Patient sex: F
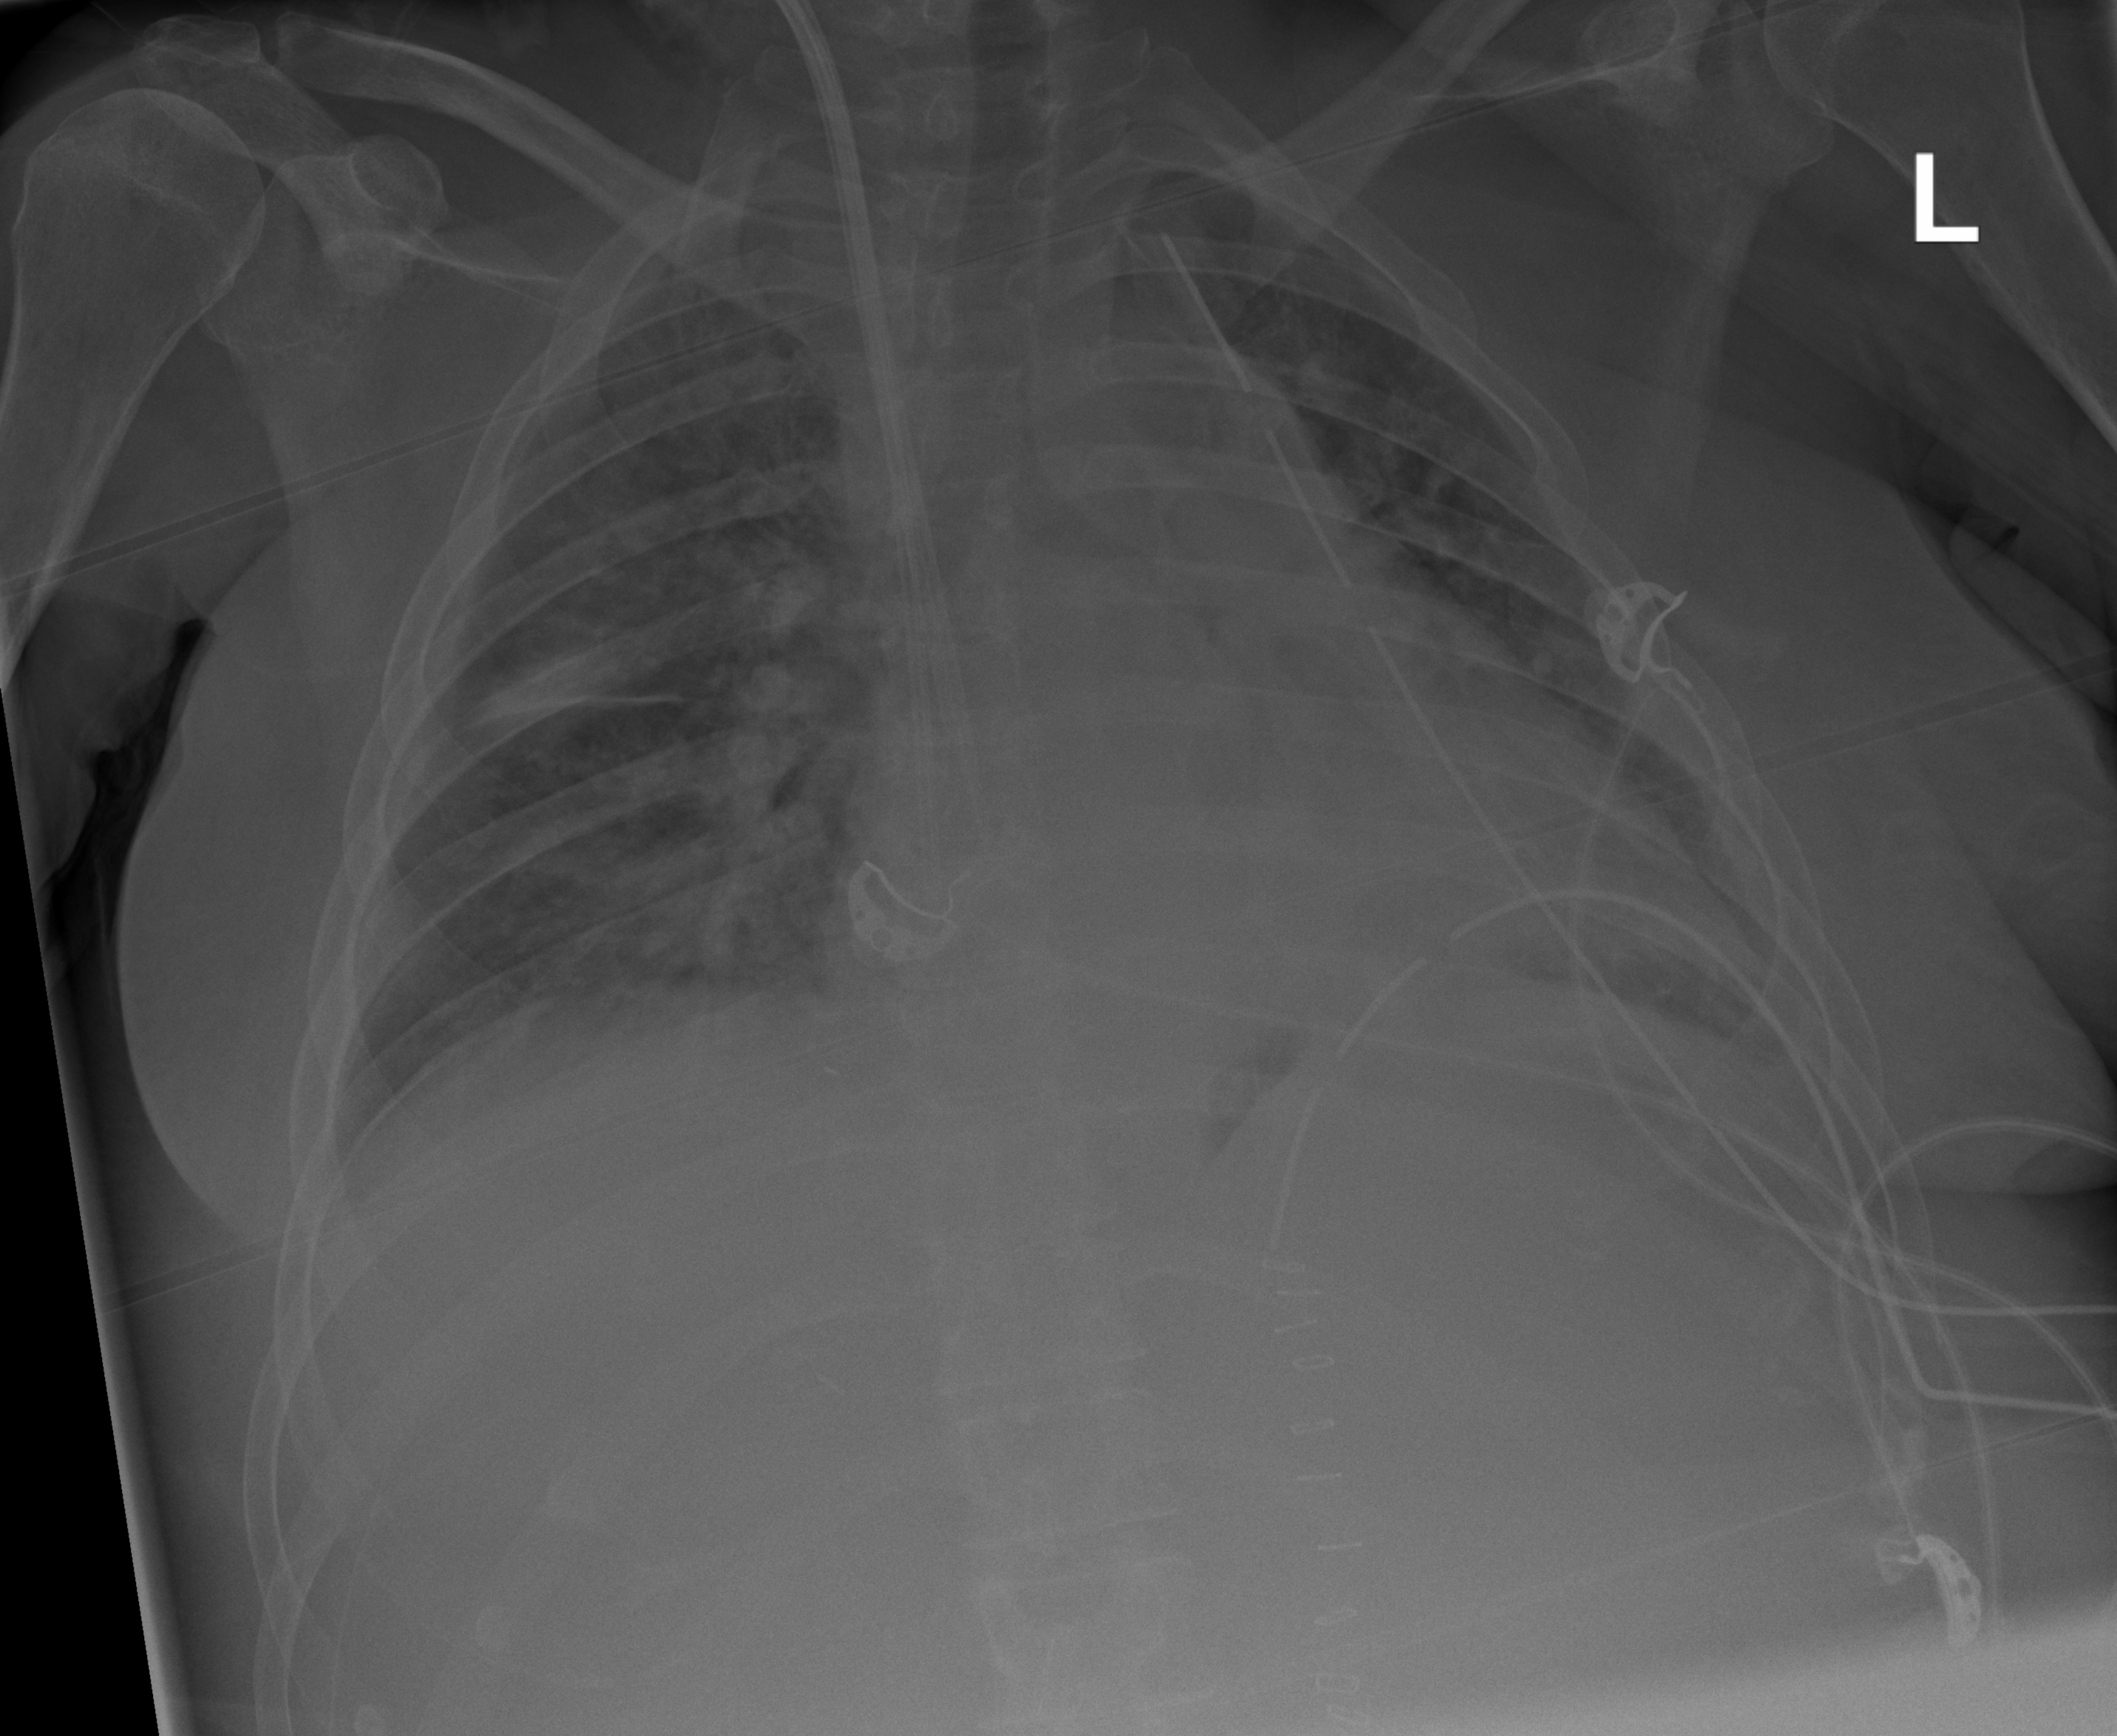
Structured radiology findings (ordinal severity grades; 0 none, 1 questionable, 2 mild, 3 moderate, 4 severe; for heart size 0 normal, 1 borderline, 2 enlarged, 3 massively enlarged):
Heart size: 1
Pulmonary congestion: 3
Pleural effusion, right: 2
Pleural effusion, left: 2
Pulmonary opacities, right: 2
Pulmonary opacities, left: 2
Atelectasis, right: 2
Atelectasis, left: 2